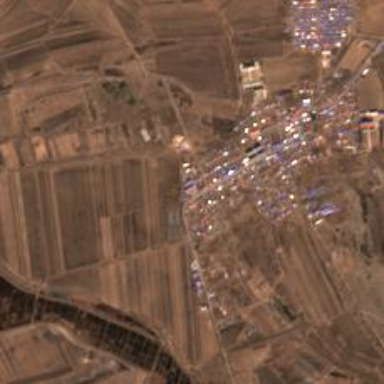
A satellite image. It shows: Ethnic township within town.